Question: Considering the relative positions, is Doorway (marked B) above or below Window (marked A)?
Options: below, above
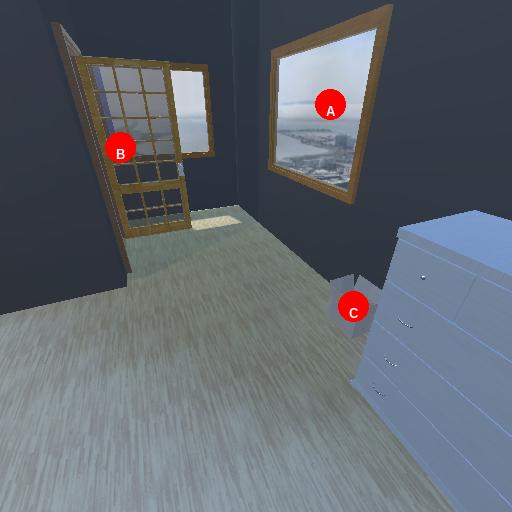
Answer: below